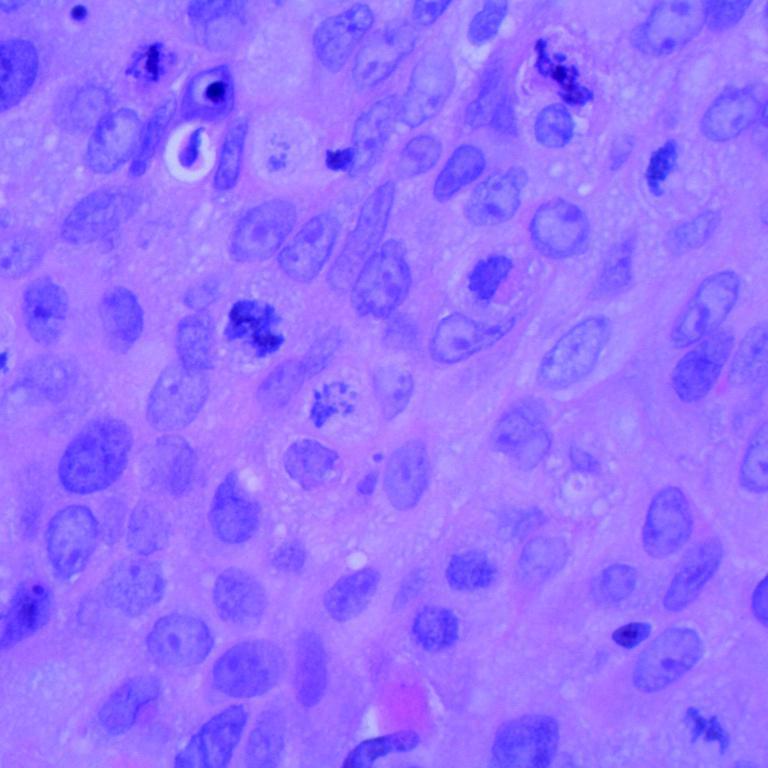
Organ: lung
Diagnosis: squamous carcinomas